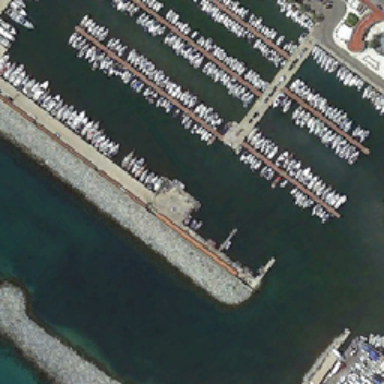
There are two sealants in the port and the boat is compact moored in a rectangular harbor basin .